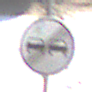
Verkehrszeichen: EndeUeberholverbot
Umgebung: Outdoor, Nature
Tageszeit: Midday
Wetter: PartlyCloudy
Licht: Natural
Jahreszeit: NotSpecified
Kontrast: HighContrast